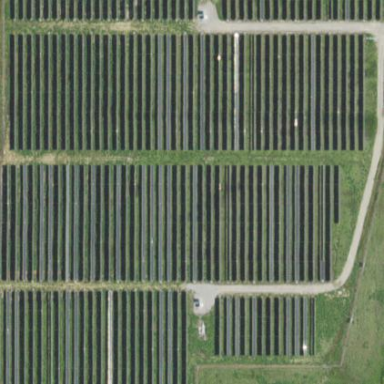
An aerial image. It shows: Solar power plant using photovoltaic technology.